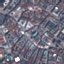
Label: Residential